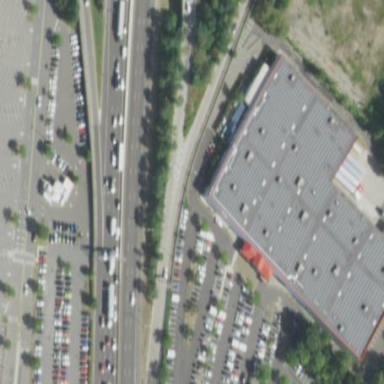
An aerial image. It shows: Wholesale shop housed in building.